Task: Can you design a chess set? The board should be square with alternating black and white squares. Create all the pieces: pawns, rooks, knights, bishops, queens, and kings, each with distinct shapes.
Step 5066:
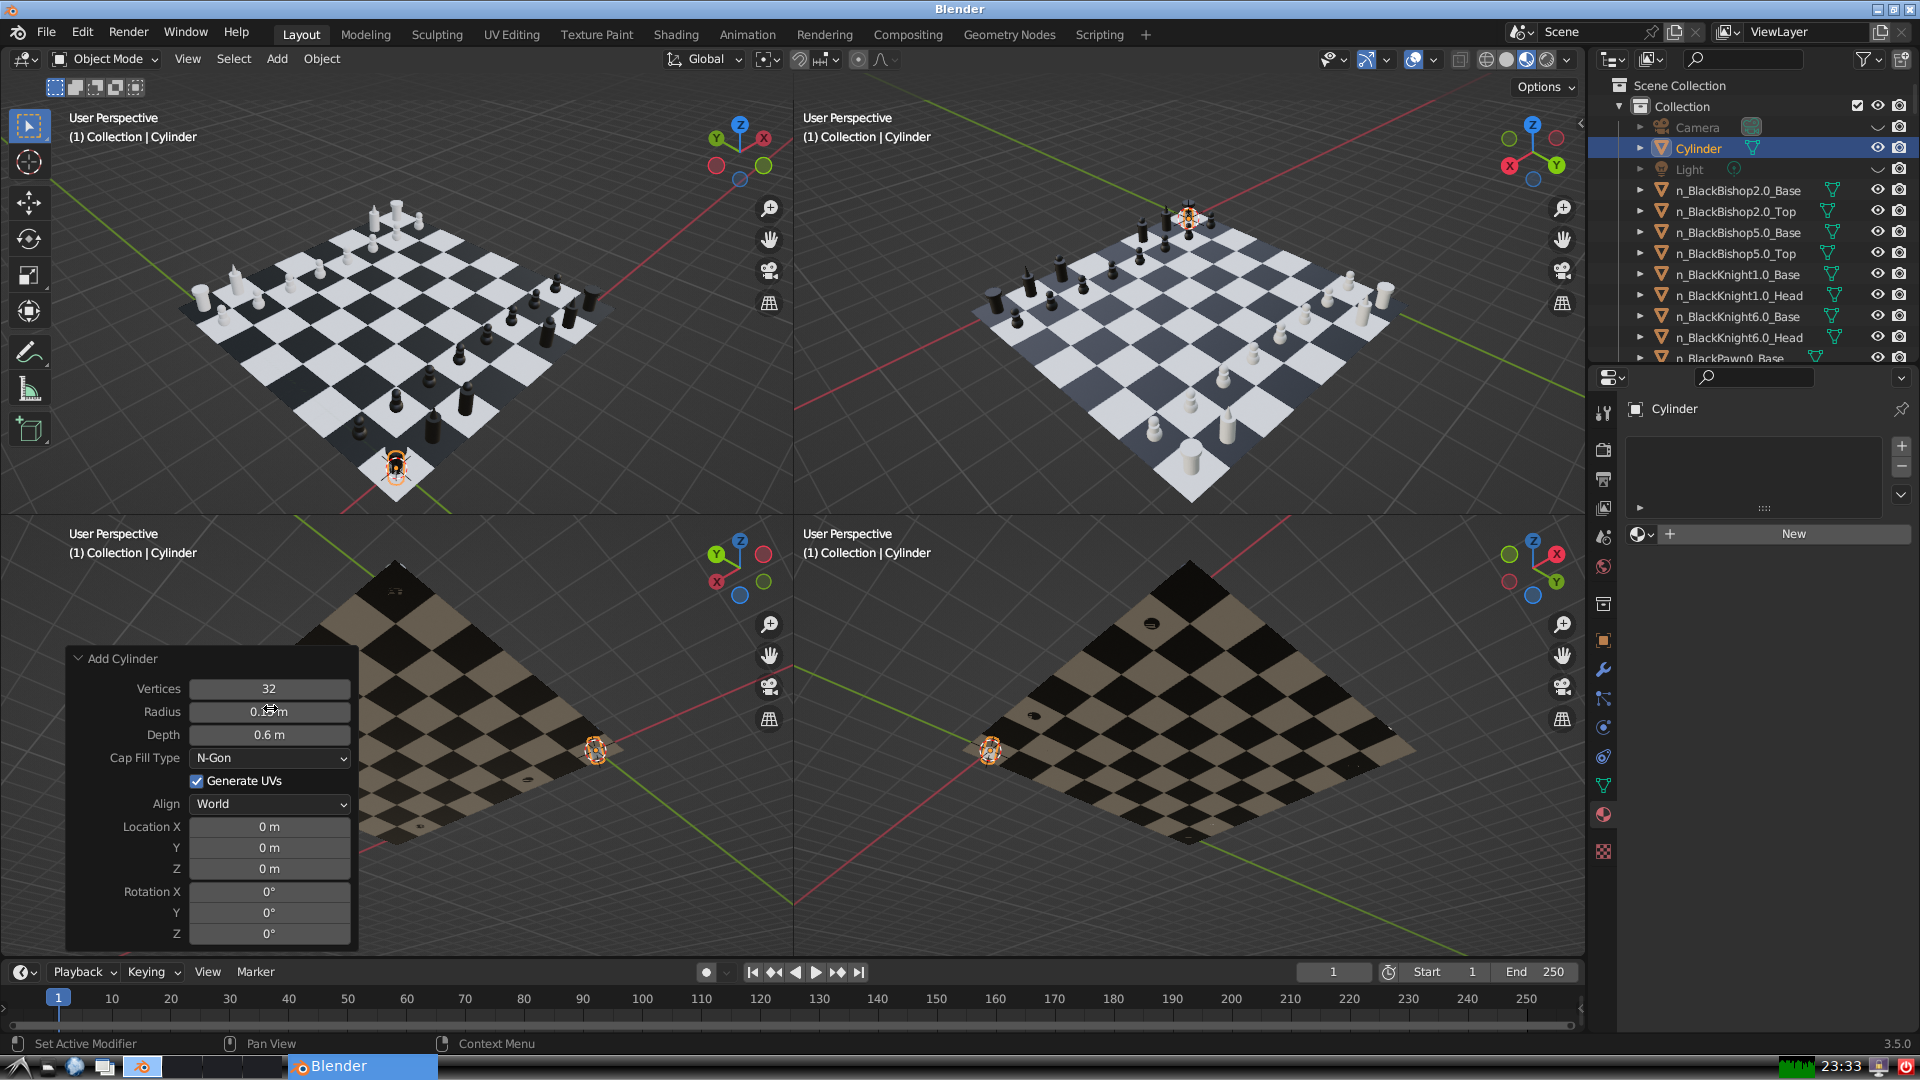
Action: {"mouse_move": [960, 540]}